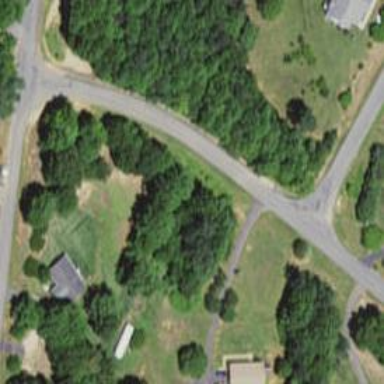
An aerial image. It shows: Residential road.